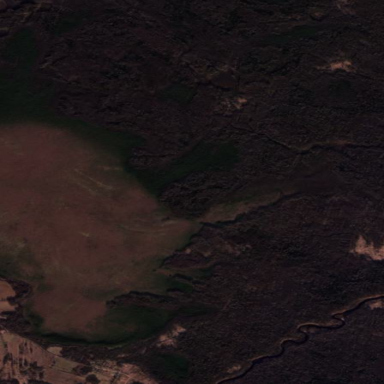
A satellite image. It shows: Bog wetland area.